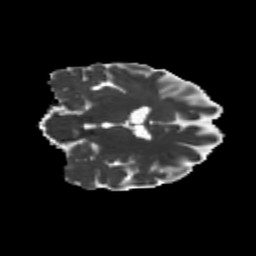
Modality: MD
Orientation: coronal
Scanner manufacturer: siemens
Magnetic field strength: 3 T
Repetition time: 9.2 s
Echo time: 0.084 s